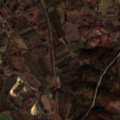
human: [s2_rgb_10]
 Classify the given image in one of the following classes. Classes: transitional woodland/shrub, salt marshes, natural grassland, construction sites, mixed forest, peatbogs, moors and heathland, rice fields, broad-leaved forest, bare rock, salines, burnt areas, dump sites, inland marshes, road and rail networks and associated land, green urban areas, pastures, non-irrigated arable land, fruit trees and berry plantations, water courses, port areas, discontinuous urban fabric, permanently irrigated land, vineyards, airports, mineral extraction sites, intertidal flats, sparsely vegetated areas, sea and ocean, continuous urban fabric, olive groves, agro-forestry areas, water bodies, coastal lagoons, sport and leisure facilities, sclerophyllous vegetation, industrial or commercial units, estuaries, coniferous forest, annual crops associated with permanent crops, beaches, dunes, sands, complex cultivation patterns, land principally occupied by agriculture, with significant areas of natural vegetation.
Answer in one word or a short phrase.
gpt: non-irrigated arable land, fruit trees and berry plantations, complex cultivation patterns, land principally occupied by agriculture, with significant areas of natural vegetation, broad-leaved forest